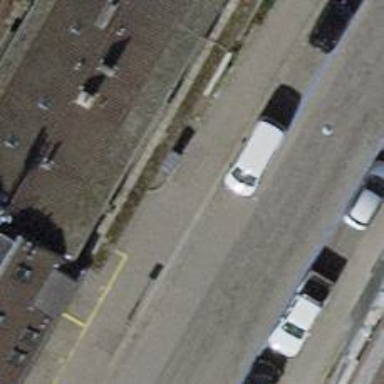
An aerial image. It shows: Unmarked crossing with traffic calming table.